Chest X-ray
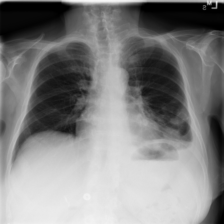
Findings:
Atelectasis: negative
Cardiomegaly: negative
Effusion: positive
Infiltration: negative
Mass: negative
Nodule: positive
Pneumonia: negative
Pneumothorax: negative
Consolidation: negative
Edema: negative
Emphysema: negative
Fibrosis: negative
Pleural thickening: negative
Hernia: negative